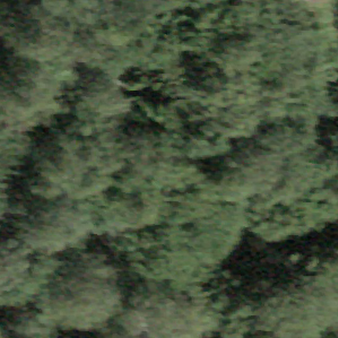
Label: other